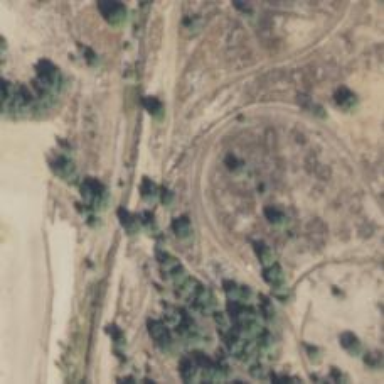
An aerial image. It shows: Miniature railway.